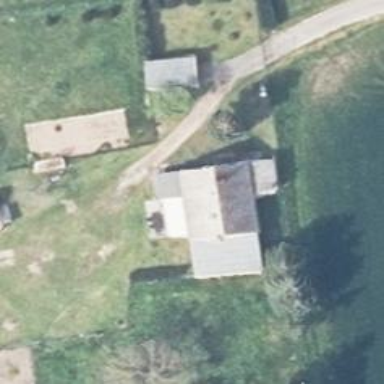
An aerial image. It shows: Simple and straightforward house.